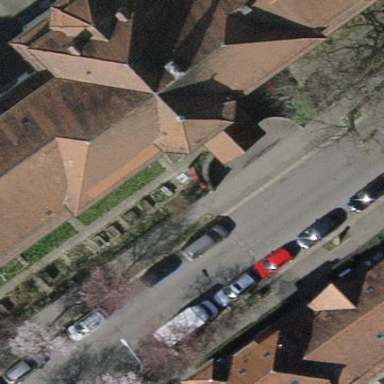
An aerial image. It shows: Parking lane area.